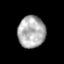
Tissue: prostate
Cell type: T cells
Senescence score: 0.1585
Nuclear area (px): 854
Mean DAPI intensity: 173.874